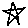
Label: star